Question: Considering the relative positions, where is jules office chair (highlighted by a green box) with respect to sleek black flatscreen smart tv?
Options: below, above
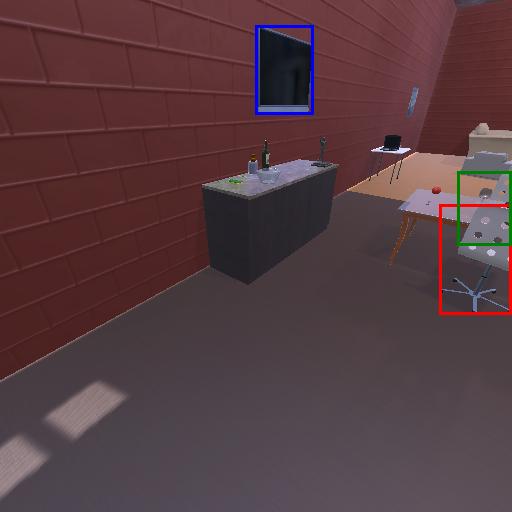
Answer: below